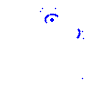
Particle: kaon